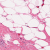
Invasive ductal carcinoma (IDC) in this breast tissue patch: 0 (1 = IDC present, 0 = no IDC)